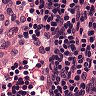
Metastatic tissue present: no